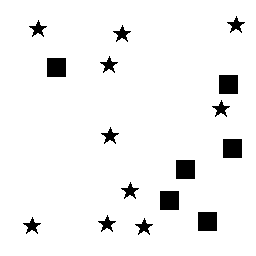
Squares: 6
Triangles: 0
Stars: 10
Total shapes: 16